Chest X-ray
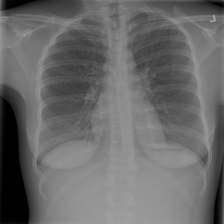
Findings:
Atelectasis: negative
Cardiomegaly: negative
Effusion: negative
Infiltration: negative
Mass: negative
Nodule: negative
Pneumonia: negative
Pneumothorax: negative
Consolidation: negative
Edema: negative
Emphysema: negative
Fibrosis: negative
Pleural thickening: negative
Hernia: negative